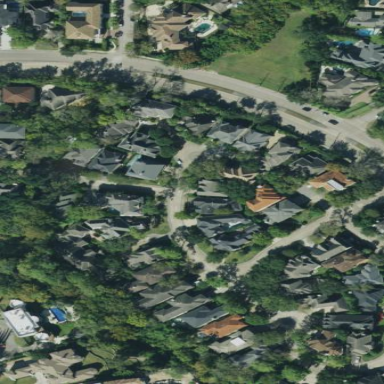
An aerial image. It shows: This residential area consists of single-family homes.